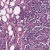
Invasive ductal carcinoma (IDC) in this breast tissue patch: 1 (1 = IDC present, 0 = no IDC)